Field crop: maize
Growth stage: 2
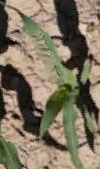
Species: maize